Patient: sex F, age 75
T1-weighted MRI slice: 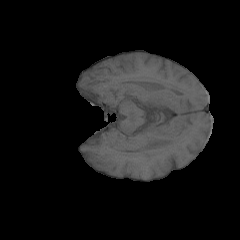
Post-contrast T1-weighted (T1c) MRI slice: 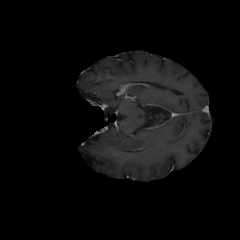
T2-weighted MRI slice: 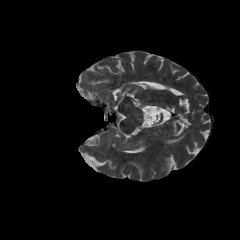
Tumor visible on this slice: no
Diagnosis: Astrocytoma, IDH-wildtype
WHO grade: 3